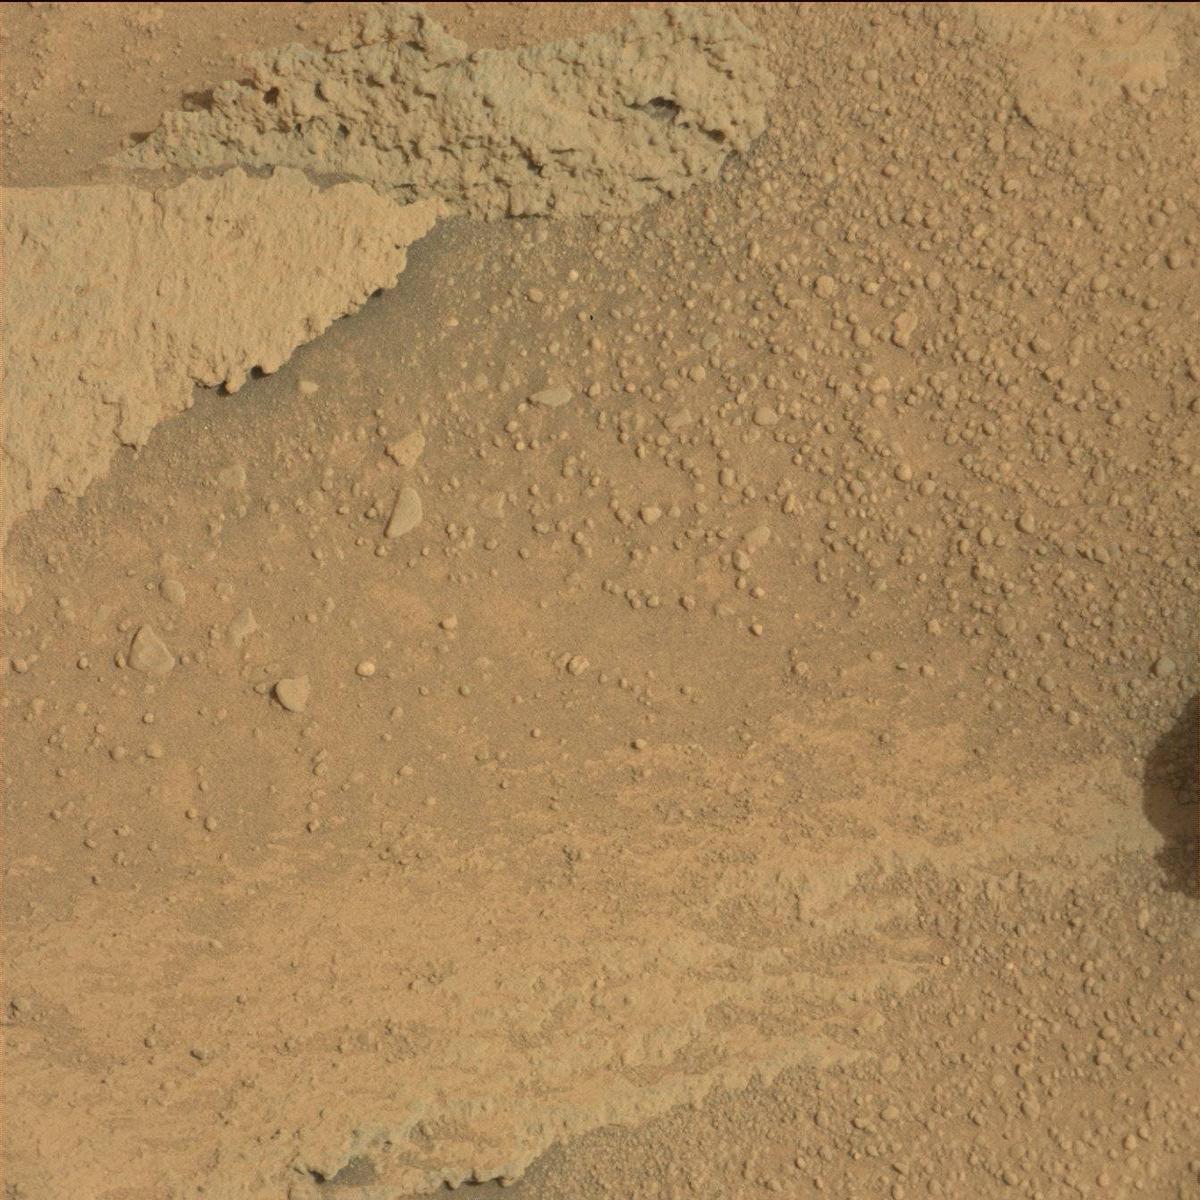
Terrain classes present: Bedrock, Hole, Sand / Soil